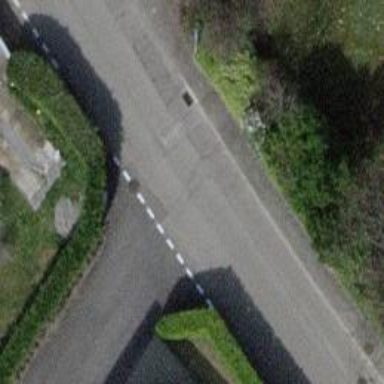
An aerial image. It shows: Alley classified as service road.